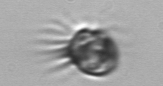
Label: Ciliophora